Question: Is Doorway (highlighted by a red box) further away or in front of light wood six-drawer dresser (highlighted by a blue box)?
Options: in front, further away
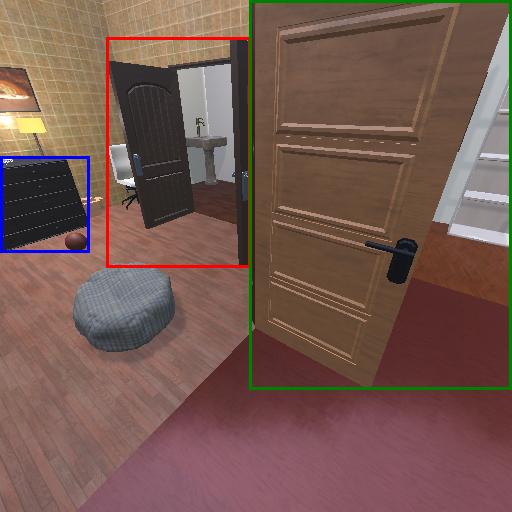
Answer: in front